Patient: sex M, age 57
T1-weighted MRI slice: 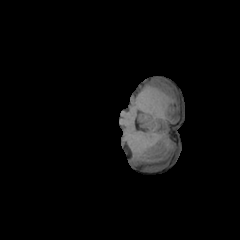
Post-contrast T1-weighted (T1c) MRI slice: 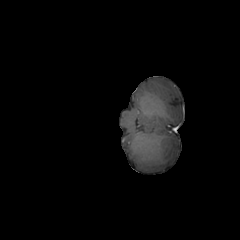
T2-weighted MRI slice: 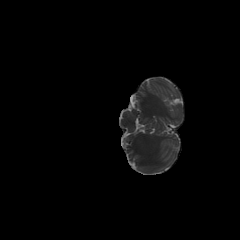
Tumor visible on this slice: no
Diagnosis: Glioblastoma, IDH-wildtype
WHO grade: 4